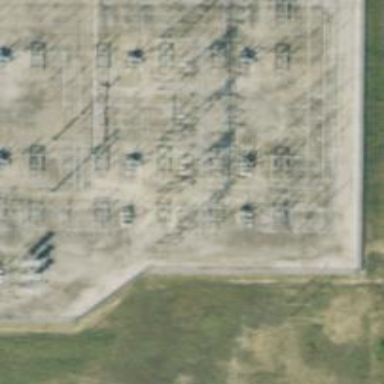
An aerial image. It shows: Switch for power supply.